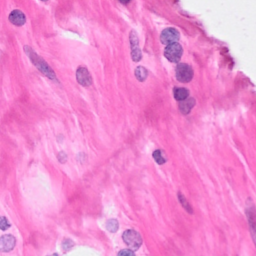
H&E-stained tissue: Breast